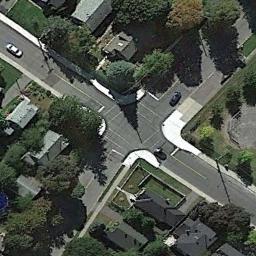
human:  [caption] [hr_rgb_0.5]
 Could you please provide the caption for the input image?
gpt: There are many trees near the intersection .

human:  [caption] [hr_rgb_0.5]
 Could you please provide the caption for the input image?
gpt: There are zebra crossings at intersections .

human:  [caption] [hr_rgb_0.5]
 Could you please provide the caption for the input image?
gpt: An intersection with sparse traffic located in a residential area with lots of tree .

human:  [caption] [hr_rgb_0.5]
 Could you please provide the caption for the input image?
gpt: There are many green trees around the intersection .

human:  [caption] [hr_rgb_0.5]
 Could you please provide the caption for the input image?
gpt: There are several moving vehicles on the road at the intersection, With many buildings and some trees around the intersection .